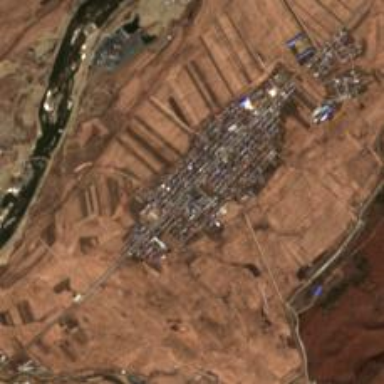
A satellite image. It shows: Ethnic township within town.